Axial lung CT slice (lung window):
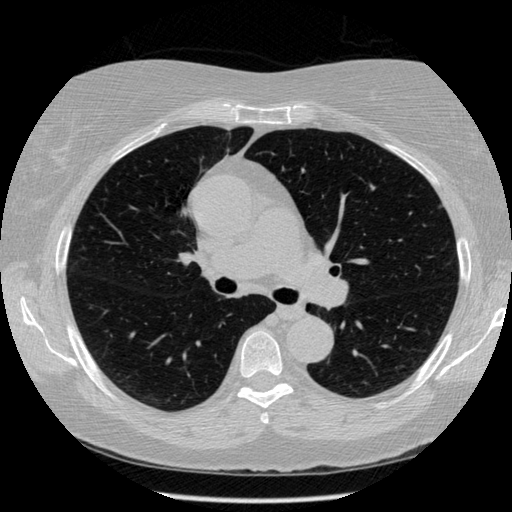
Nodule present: yes
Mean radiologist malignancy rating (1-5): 3